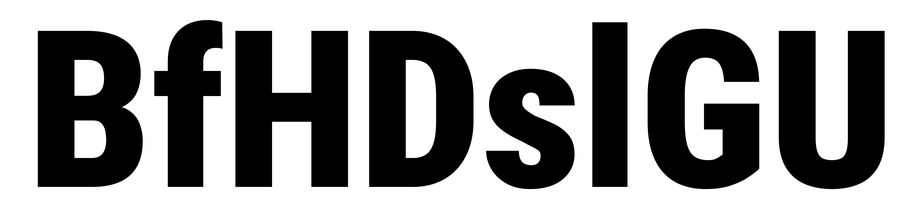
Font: Roboto_Condensed_Black